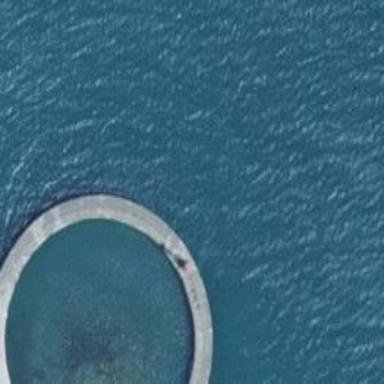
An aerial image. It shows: Breakwater structure.